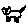
Label: cat